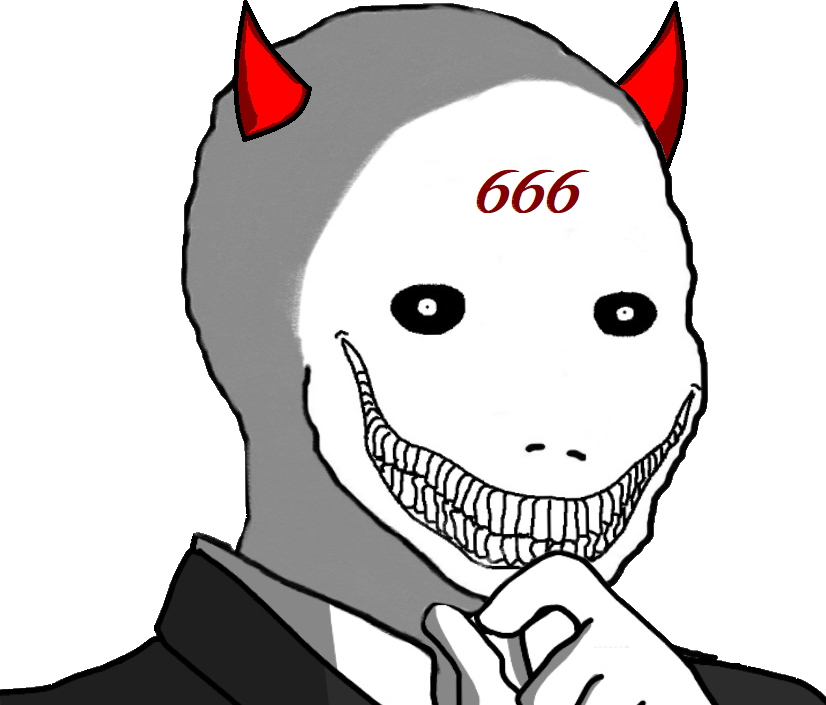
Label: 5_Oomer